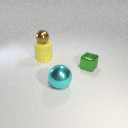
large cyan metal sphere to the right of large yellow rubber cylinder